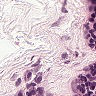
Metastatic tissue present: no